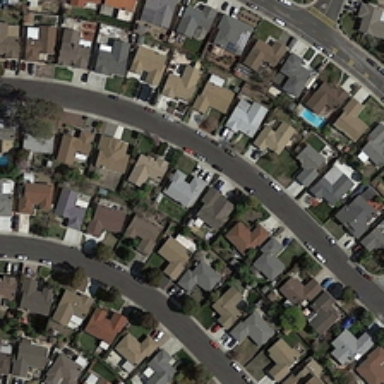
On both sides of the road in good order is residential area .